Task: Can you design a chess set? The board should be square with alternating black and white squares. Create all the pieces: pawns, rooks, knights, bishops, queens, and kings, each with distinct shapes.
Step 1827:
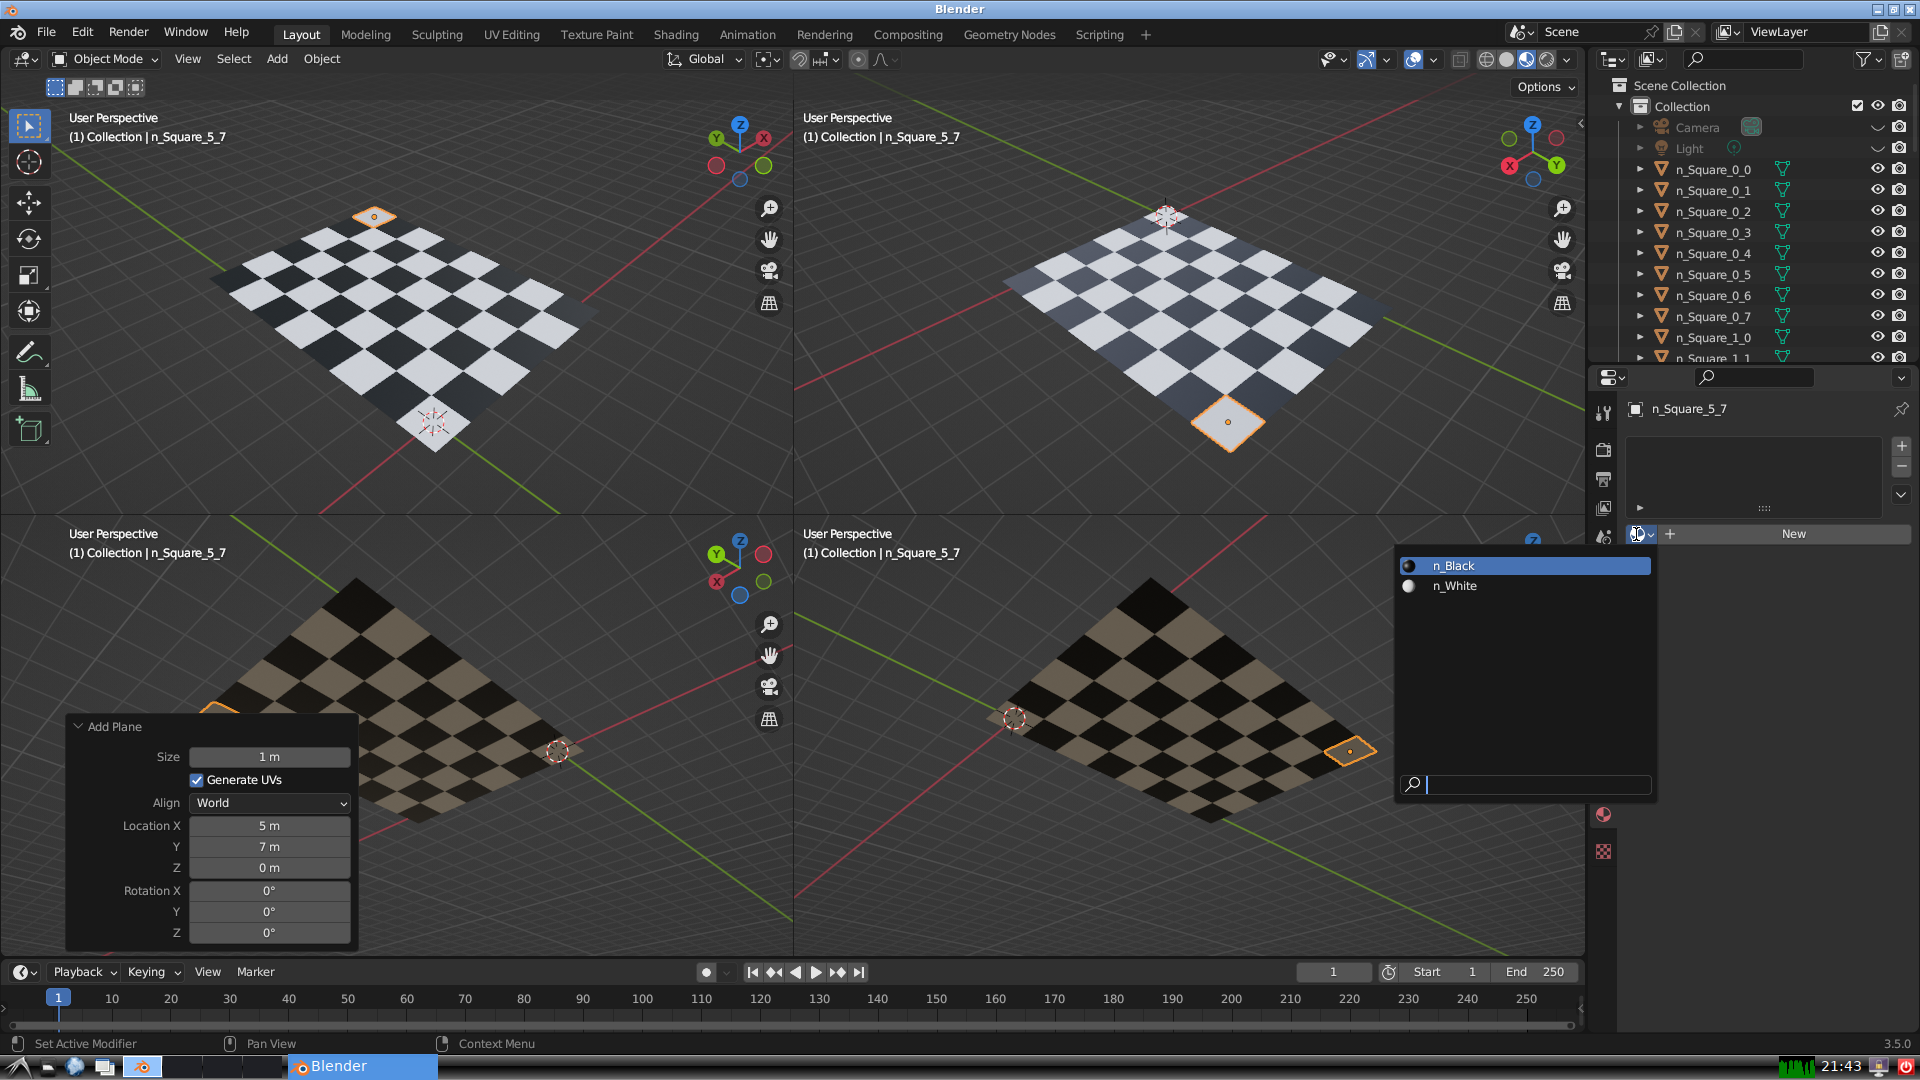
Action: input_text: n_White